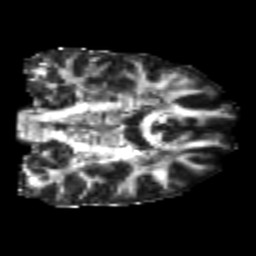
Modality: FA
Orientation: coronal
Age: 21
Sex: male
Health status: healthy
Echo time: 0.074 s